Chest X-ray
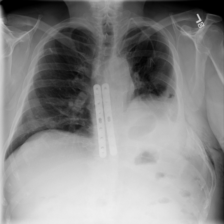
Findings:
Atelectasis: negative
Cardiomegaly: negative
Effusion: negative
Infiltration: negative
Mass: negative
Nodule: negative
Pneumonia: negative
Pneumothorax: negative
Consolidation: negative
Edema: negative
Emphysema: negative
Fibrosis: negative
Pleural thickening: negative
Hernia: negative